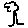
Label: tree